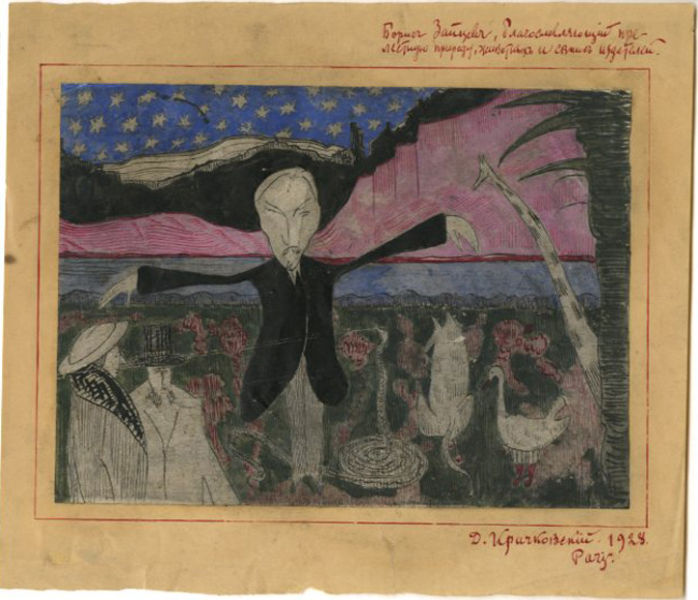
Titel: Boris Zaitsev Blessing Lovely Nature and the Animals and His Publishers, Boris Zaitsev Blessing Lovely Nature and the Animals and His Publishers
Künstler: Dmitrii Iosifovich Krachkovskii
Standort: Amherst (Massachusetts, USA)
Institution: Mead Art Museum, Amherst College
Schlagwörter: blue, hat, people, red, white, green, painting, woman, flowers, pink, print, man, sky, tree, lake, landscape, mountain, mountains, sea, water, suit, grass, night, drawing, purple, coat, animals, bird, dog, hats, sketch, jacket, neck, cat, figure, stars, snake, chicken, magician, goose, wolf, preaching, 1928, scarecrow, giraffe, duck, votive posture, starry night, sermon, vampuire, vampire, 1924